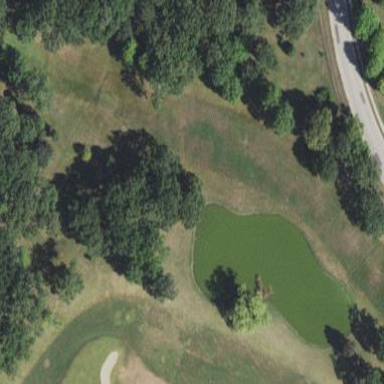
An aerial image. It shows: Golf course surrounded by greenery.